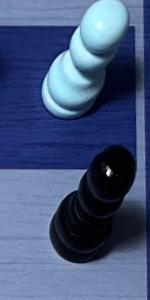
Label: Pawn_Black